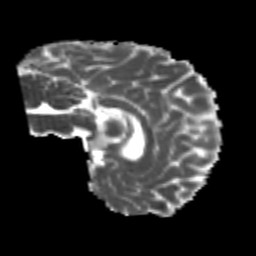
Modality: MD
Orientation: sagittal
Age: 24
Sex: female
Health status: healthy
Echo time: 0.074 s